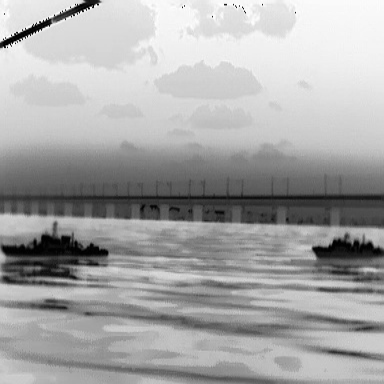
There are two warships in the infrared image.